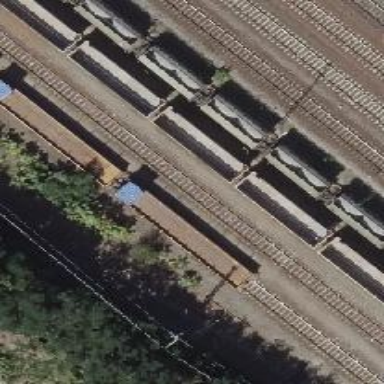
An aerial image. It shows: Railway yard with electrified contact lines.